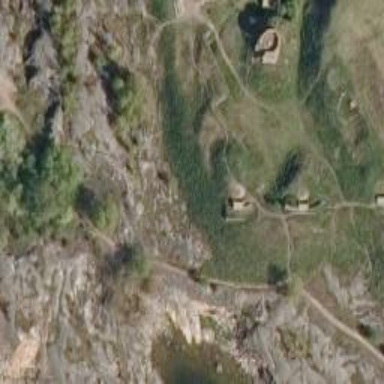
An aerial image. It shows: Military bunker for protection and defense.